Question: How does one remove or adjust the style of the radial axis line when plotting in polar coordinates using Gnuplot?
Example:
'''
set polar
unset key
unset border
unset tics
plot '' u w filledcurve
'''
Produces:

I want to remove/adjust the horizontal black line.
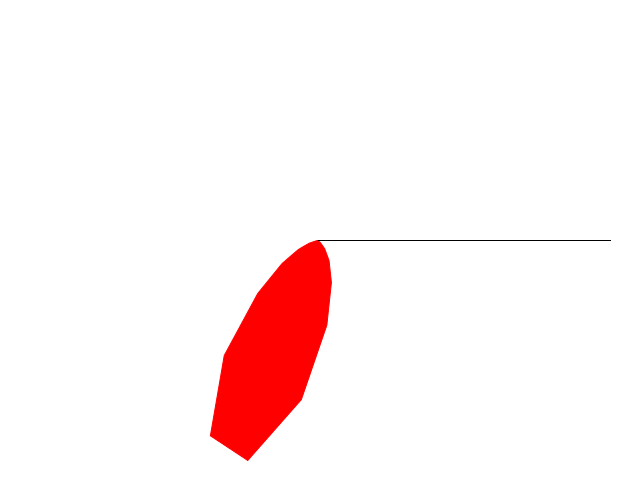
Answer: The command you are looking for is 'unset raxis', e.g.:
'''
set polar
unset key
unset border
unset tics
unset raxis
set size square
plot 1+cos(t) with filledcurve
'''
I added 'set size square' to use square ratio. The above script results in: